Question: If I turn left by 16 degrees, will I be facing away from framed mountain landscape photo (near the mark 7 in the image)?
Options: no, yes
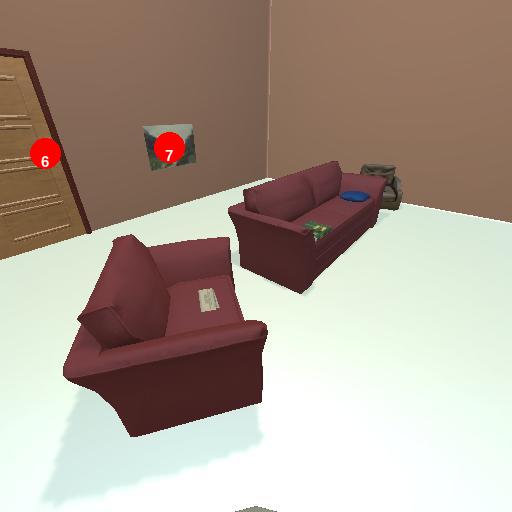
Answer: no